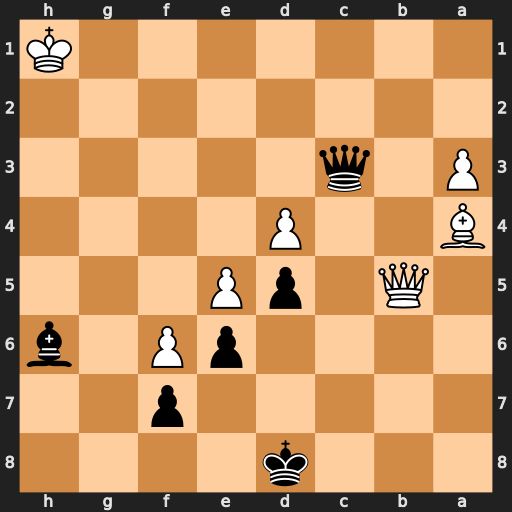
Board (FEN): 3k4/5p2/4pP1b/1Q1pP3/B2P4/P1q5/8/7K
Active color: b
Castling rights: -
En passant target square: -
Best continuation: Qh3+ Kg1 Be3#